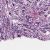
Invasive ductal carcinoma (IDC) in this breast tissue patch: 1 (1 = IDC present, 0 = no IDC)